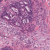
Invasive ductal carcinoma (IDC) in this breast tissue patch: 0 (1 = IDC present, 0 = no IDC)